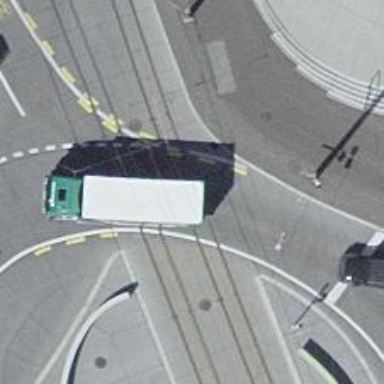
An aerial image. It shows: Tram level crossing on railway.